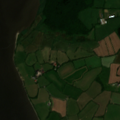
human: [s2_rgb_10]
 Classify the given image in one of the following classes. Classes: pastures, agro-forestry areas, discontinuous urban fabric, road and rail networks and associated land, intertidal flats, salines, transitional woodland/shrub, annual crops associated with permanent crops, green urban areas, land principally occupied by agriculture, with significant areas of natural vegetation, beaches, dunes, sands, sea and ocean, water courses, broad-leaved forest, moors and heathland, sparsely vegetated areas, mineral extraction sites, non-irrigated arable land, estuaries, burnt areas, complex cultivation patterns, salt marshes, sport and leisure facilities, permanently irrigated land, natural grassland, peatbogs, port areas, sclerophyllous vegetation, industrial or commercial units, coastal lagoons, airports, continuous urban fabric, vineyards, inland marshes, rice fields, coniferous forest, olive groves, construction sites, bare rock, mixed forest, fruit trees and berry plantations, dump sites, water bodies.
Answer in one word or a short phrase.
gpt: pastures, estuaries